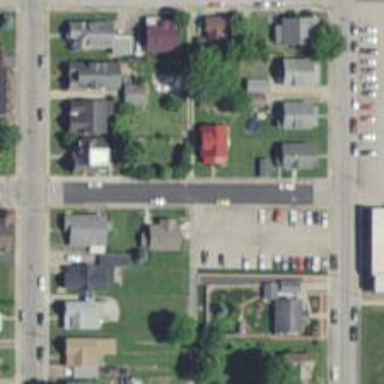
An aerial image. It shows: Alleyway designated as service road.